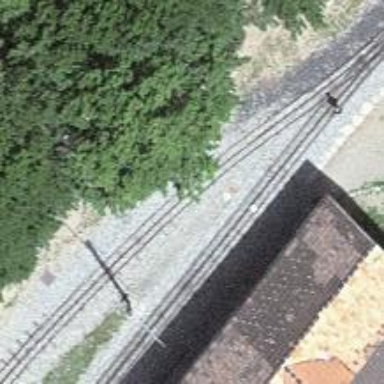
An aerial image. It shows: Crossing for the railway.